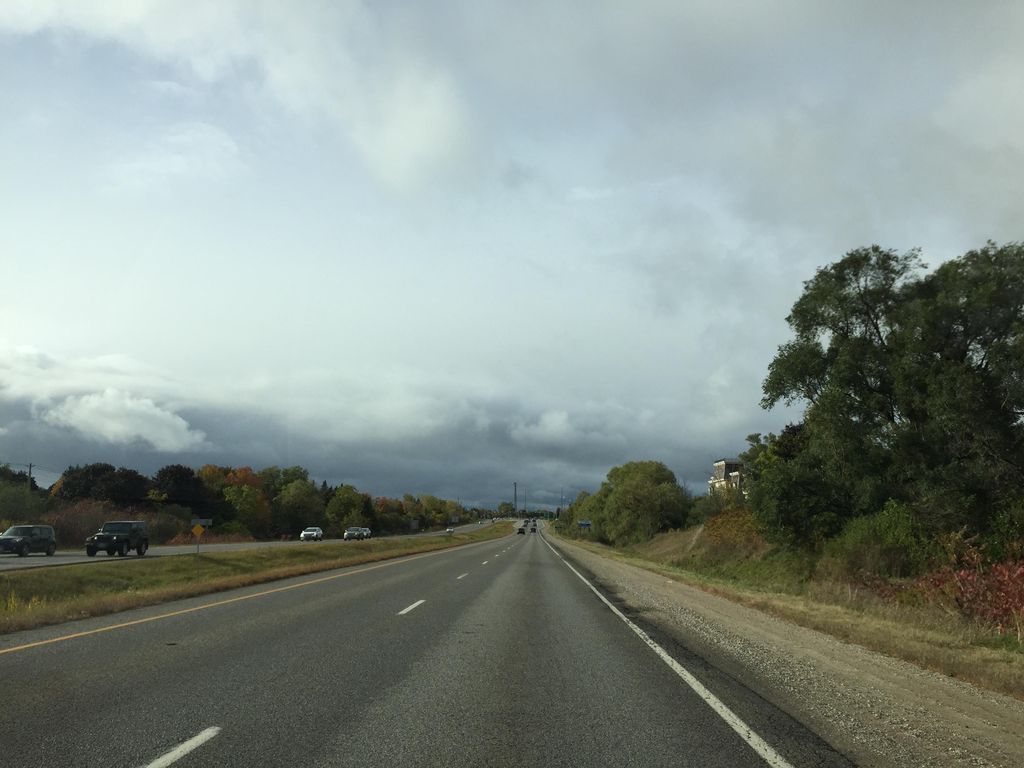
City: kitchener-waterloo